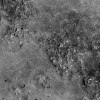
Atmospheric dust classification: not_dusty